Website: apple
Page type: account-selection
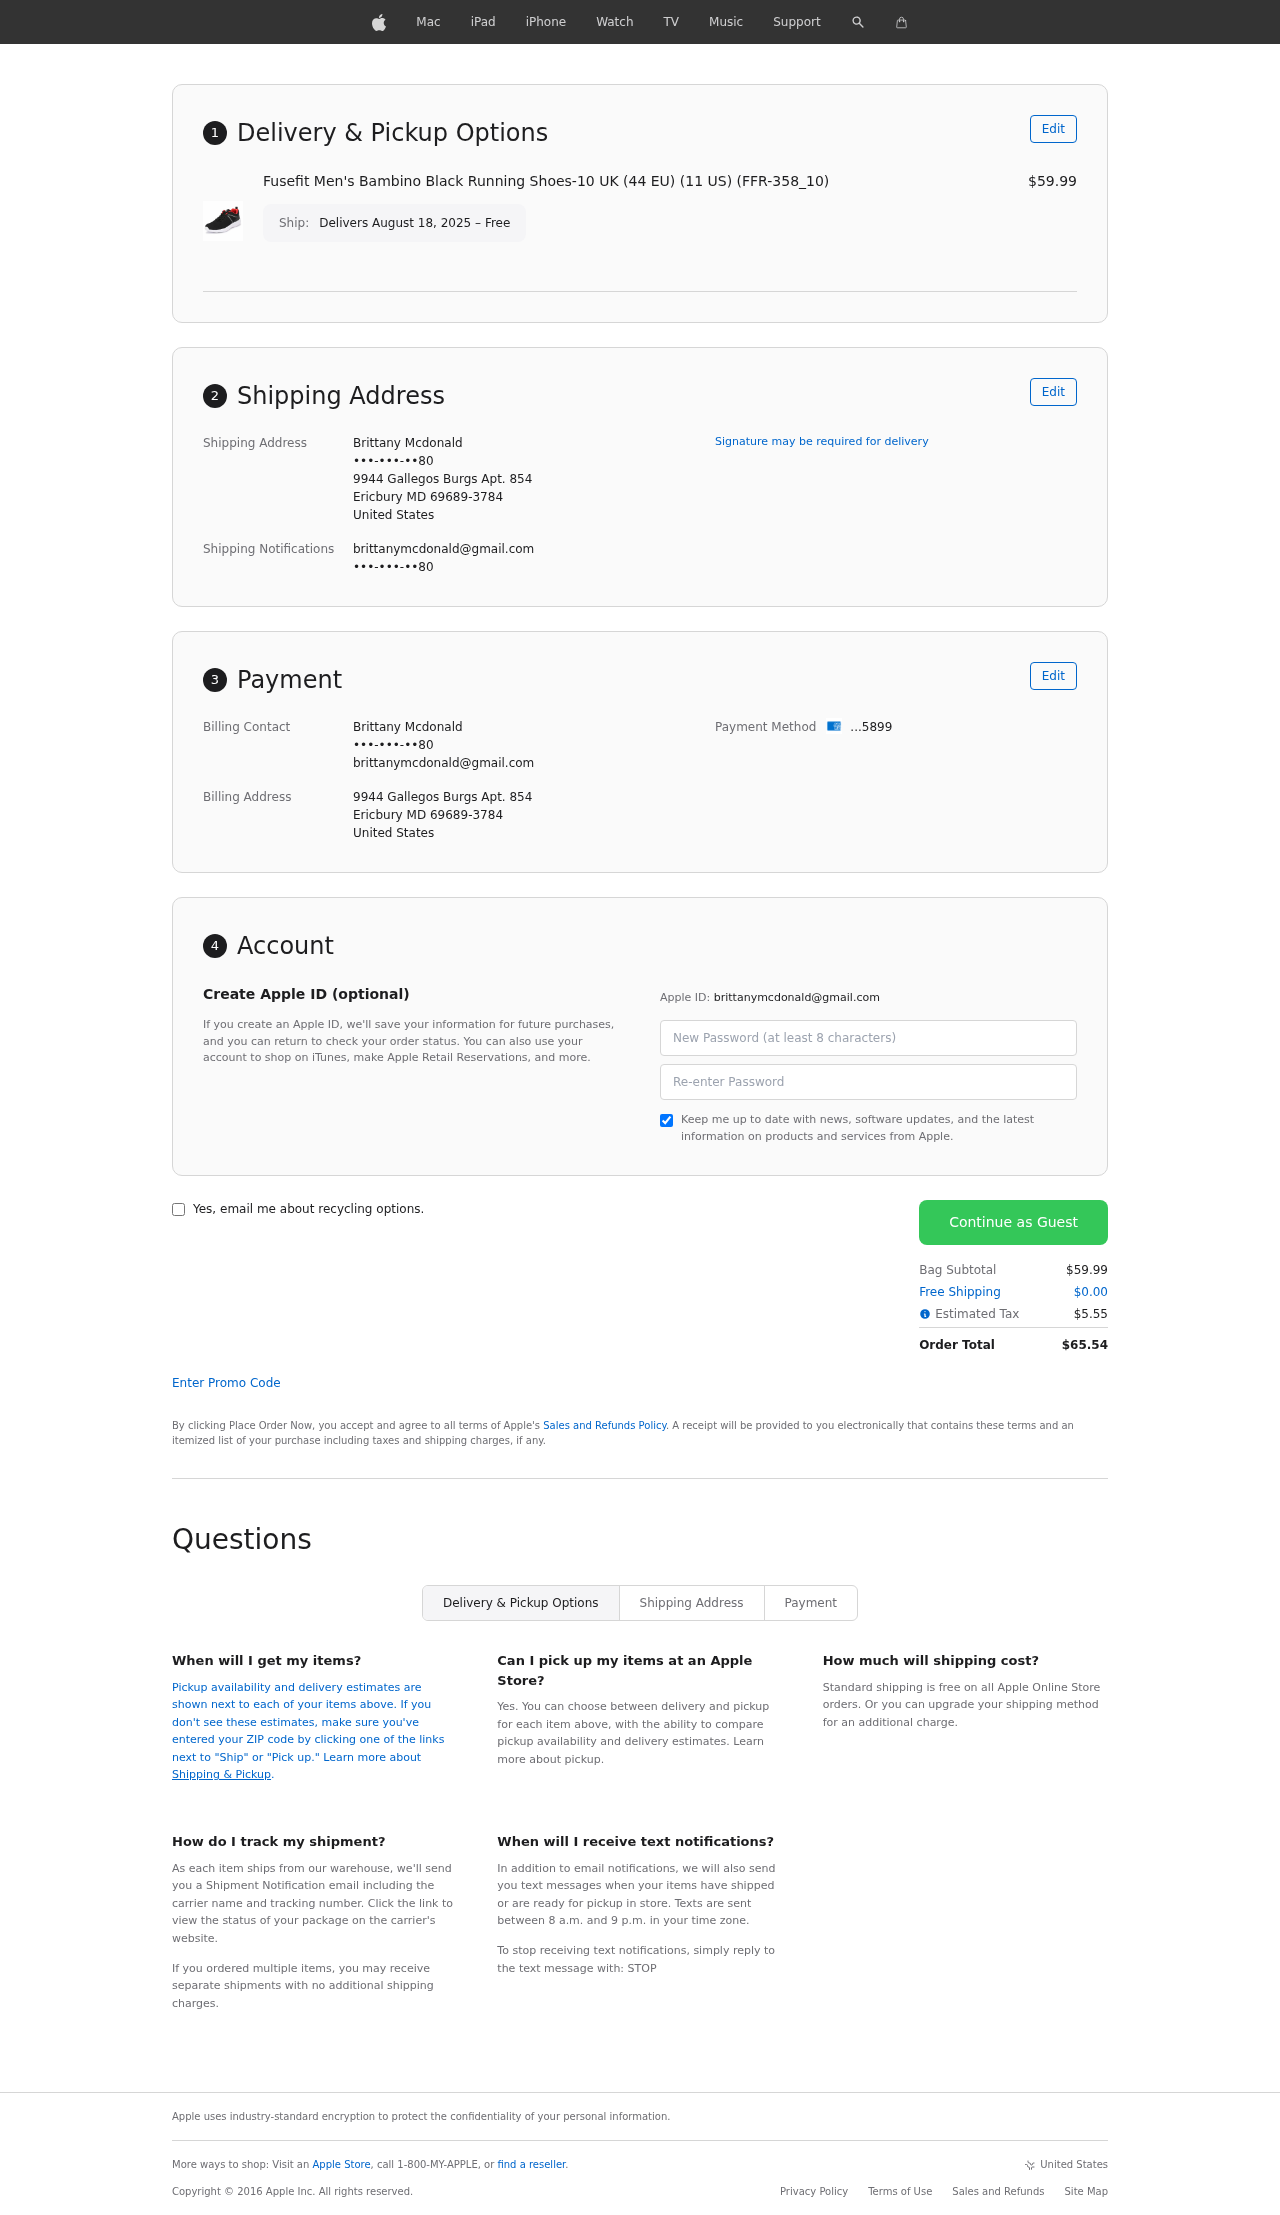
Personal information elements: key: PII_CARD_LAST4
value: ...5899
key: PII_CITY
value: Ericbury
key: PII_COUNTRY
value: United States
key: PII_EMAIL
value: brittanymcdonald@gmail.com
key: PII_FULLNAME
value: Brittany Mcdonald
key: PII_PHONE
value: •••-•••-••80
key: PII_POSTCODE_FULL
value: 69689-3784
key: PII_POSTCODE_FULL
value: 69689
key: PII_STATE_ABBR
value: MD
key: PII_STREET
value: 9944 Gallegos Burgs Apt. 854
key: PII_PHONE2
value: •••-•••-••80
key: PII_FIRSTNAME
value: Brittany
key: PII_LASTNAME
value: Mcdonald
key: PII_FULLNAME2
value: Brittany Mcdonald
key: PII_FULLNAME3
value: Brittany Mcdonald
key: PII_FIRSTNAME2
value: Brittany
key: PII_FIRSTNAME3
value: Brittany
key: PII_LASTNAME2
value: Mcdonald
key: PII_LASTNAME3
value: Mcdonald
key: PII_FIRSTNAME_DERIVED
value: Brittany
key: PII_LASTNAME_DERIVED
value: Mcdonald
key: PII_FULLNAME_DERIVED
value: Brittany Mcdonald
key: PII_NAME_FULL_DERIVED
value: Brittany Mcdonald
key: PII_PHONE3
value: •••-•••-••80
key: PII_EMAIL2
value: brittanymcdonald@gmail.com
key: PII_EMAIL3
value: brittanymcdonald@gmail.com
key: PII_STREET2
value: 9944 Gallegos Burgs Apt. 854
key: PII_POSTCODE
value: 69689
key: PII_POSTCODE_EXT
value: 3784
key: PII_POSTCODE_NUMERIC
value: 69689
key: PII_POSTCODE_EXT_NUMERIC
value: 3784
Product elements: key: PRODUCT1_NAME
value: Fusefit Men's Bambino Black Running Shoes-10 UK (44 EU) (11 US) (FFR-358_10)
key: PRODUCT1_PRICE
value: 59.99
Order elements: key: ORDER_DELIVERY_DATE
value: Delivers August 18, 2025 – Free
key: ORDER_SUBTOTAL
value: $59.99
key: ORDER_SHIPPING_COST
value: $0.00
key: ORDER_TAX
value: $5.55
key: ORDER_TOTAL
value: $65.54